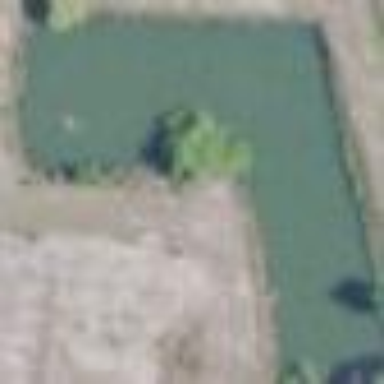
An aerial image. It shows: Peaceful pond surrounded by nature.